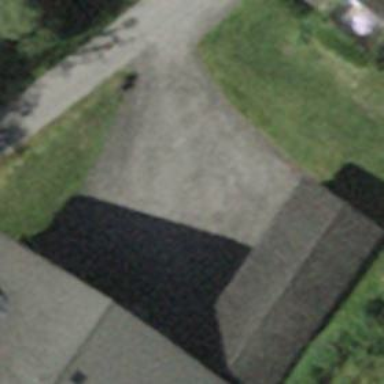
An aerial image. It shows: Group of garages.